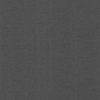
Label: dusty